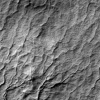
Atmospheric dust classification: not_dusty